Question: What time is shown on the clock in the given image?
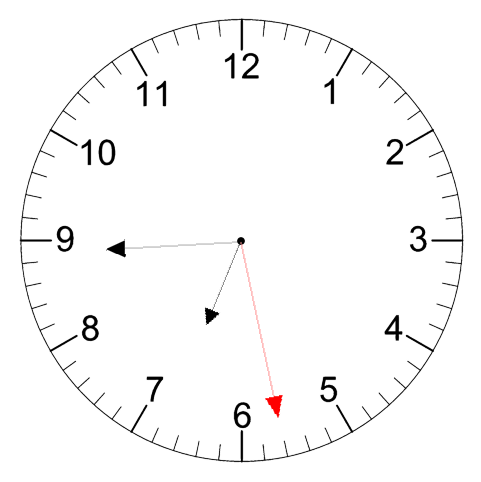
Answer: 06:44:28